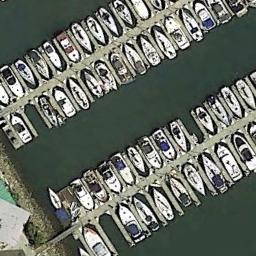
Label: harbor